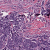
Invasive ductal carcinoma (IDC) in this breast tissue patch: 1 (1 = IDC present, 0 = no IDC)